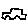
Label: car